Field crop: maize
Growth stage: 2
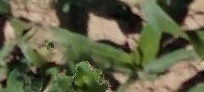
Species: maize